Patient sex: M
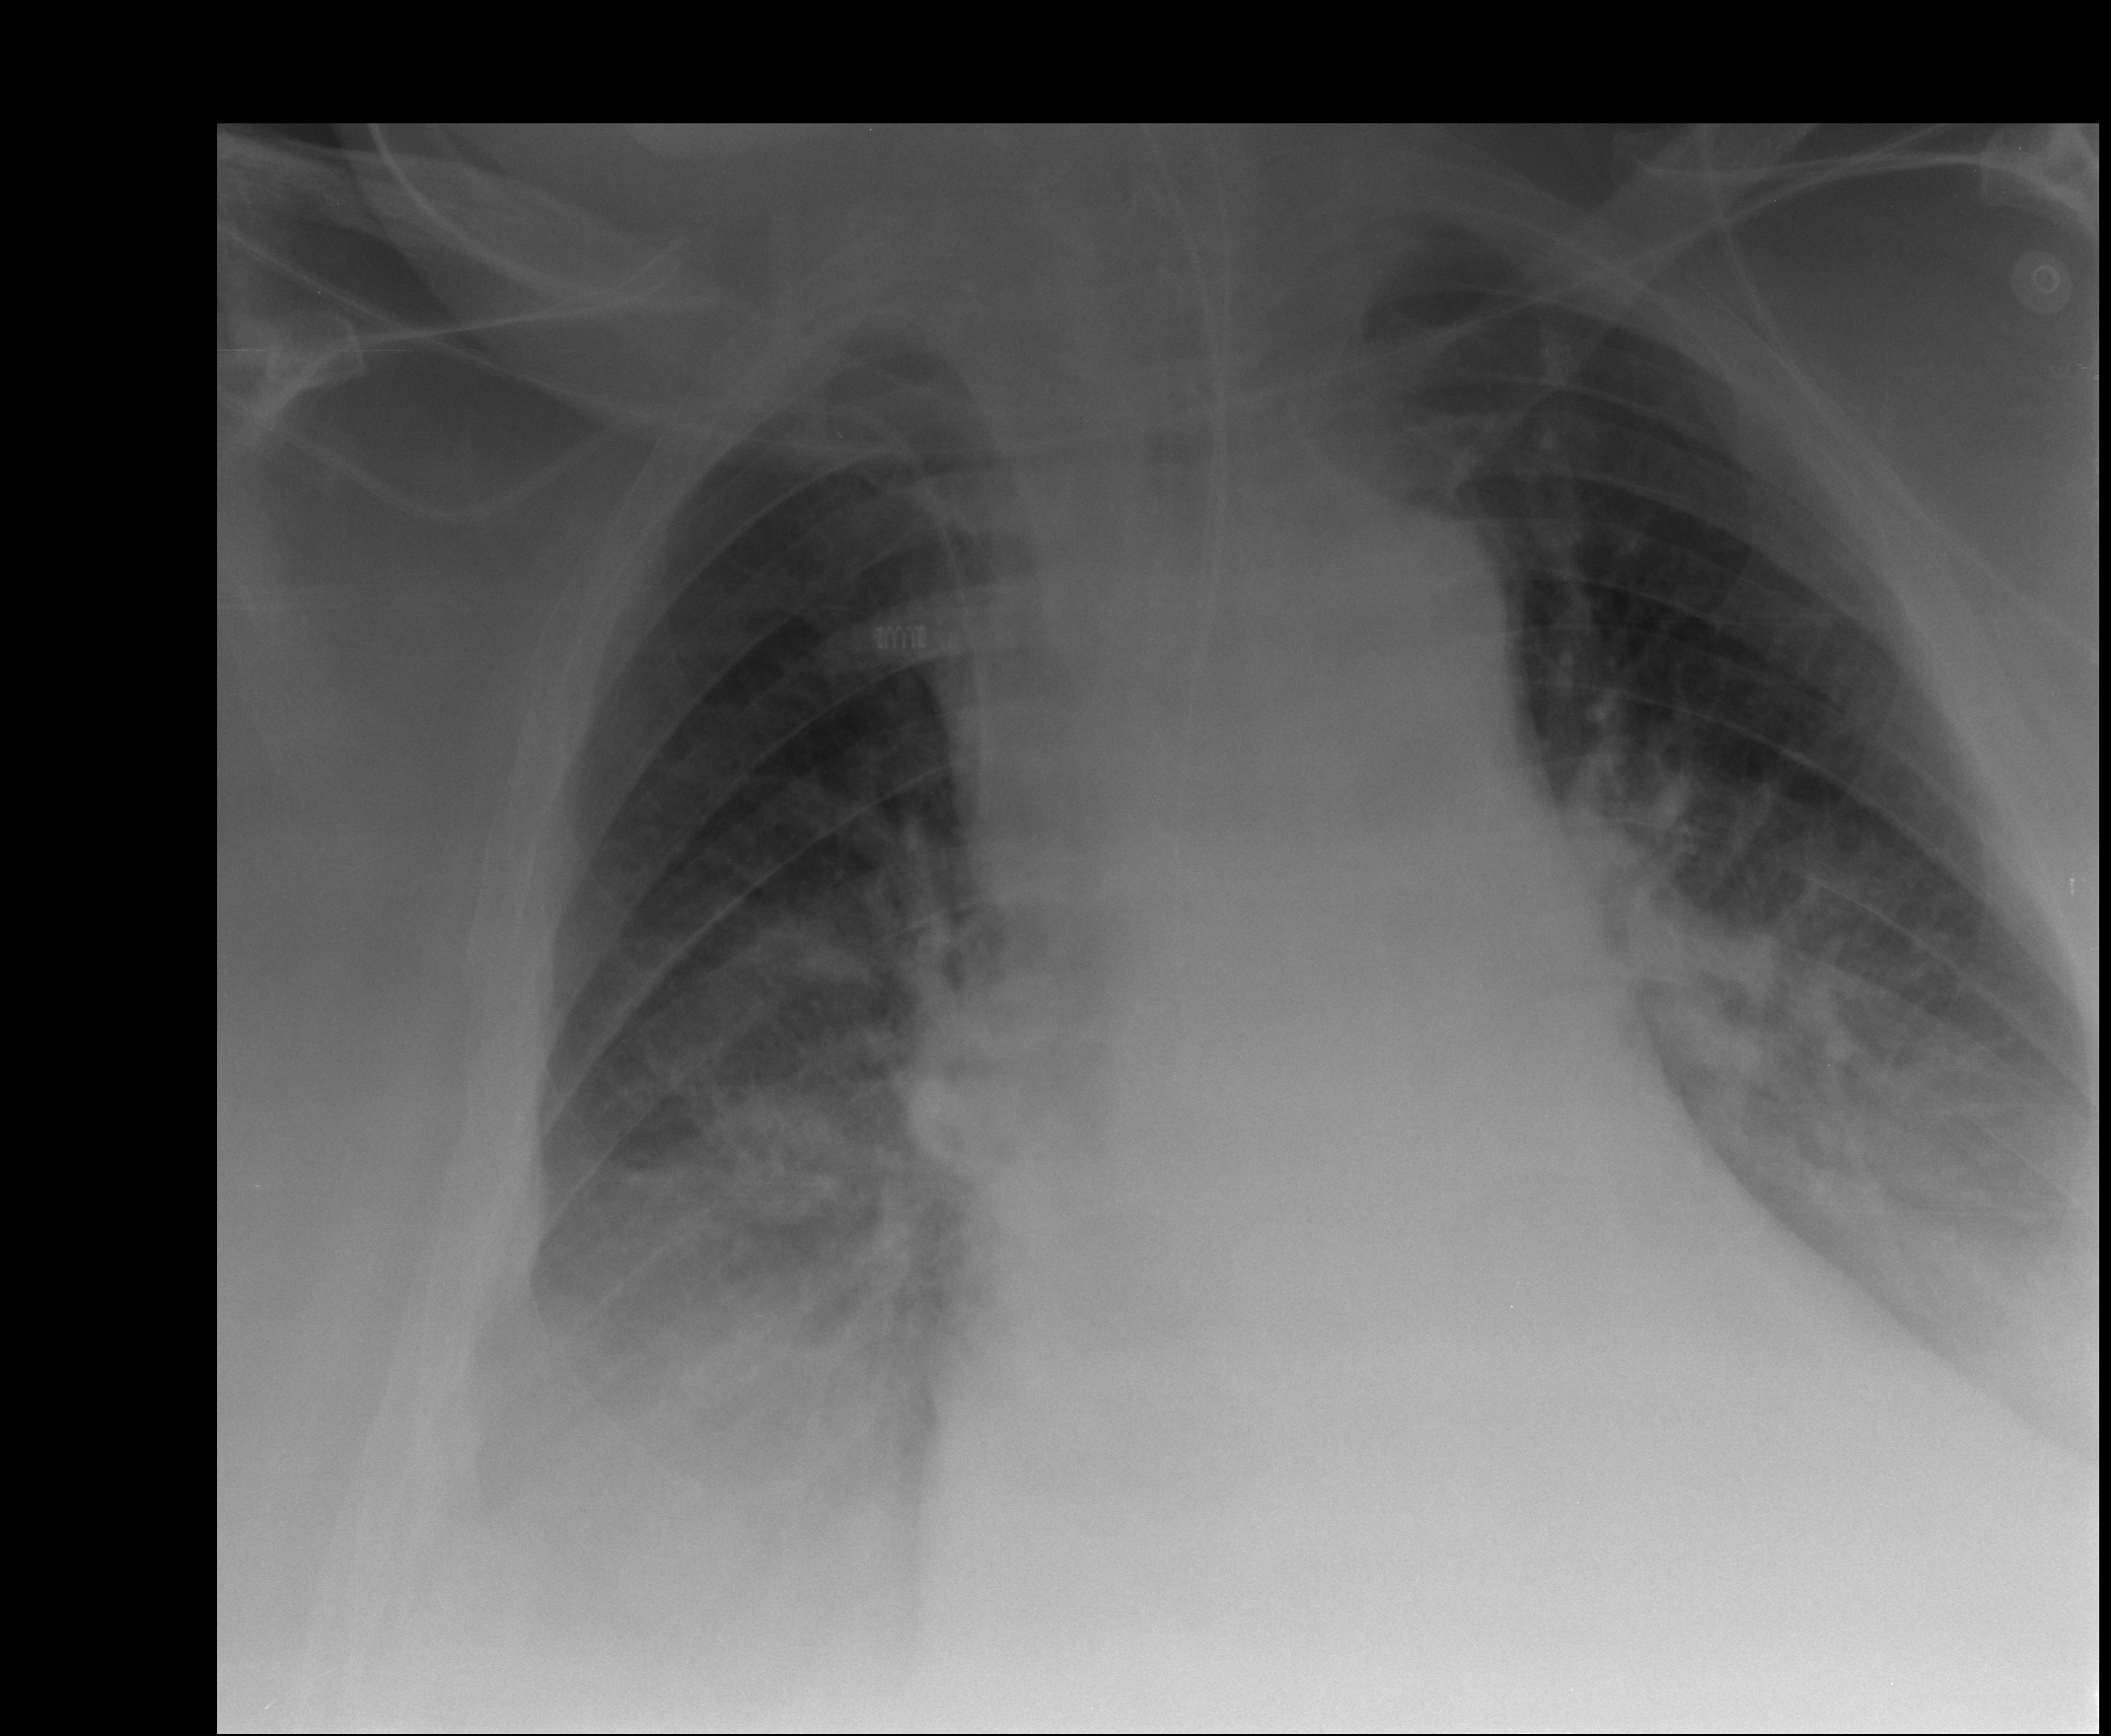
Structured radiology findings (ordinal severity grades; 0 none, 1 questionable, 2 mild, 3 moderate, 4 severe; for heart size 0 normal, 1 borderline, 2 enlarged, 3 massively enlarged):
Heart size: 2
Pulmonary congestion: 2
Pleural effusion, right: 2
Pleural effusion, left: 2
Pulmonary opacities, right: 0
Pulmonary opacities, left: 0
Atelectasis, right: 2
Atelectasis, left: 2